Field crop: maize
Growth stage: 2
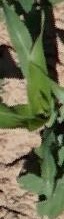
Species: maize